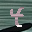
Label: 4